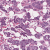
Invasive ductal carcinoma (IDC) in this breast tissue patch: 1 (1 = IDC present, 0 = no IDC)